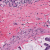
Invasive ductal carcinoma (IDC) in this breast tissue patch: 0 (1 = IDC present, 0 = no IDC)